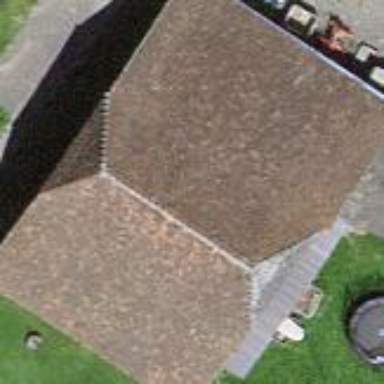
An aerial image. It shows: Rural barn.